Field crop: maize
Growth stage: 1
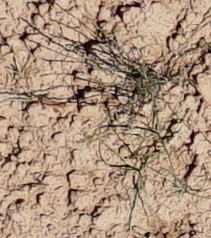
Species: lolium